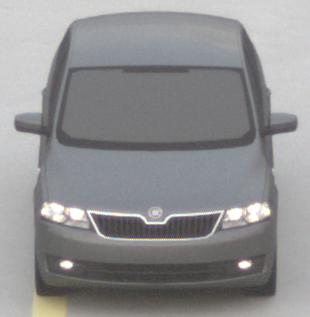
Make: Skoda
Model: Rapid
Detailed model: Rapid 1.2 Active Limousine
Model produced from: 2012/10
Model produced until: 2015/04
Doors: 5
Color: gray
Road condition: dry road
Daytime: sunrise or sunset
Contrast: low contrast